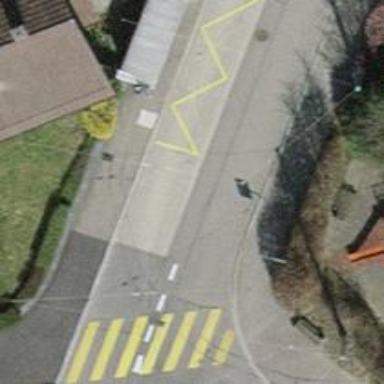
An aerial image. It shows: Bus stop for trolleybuses with designated stop position for public transport.